Question: Can't understand. How to trigger this keyboard shortcut for "Expand all to level 1,2,3,4"?

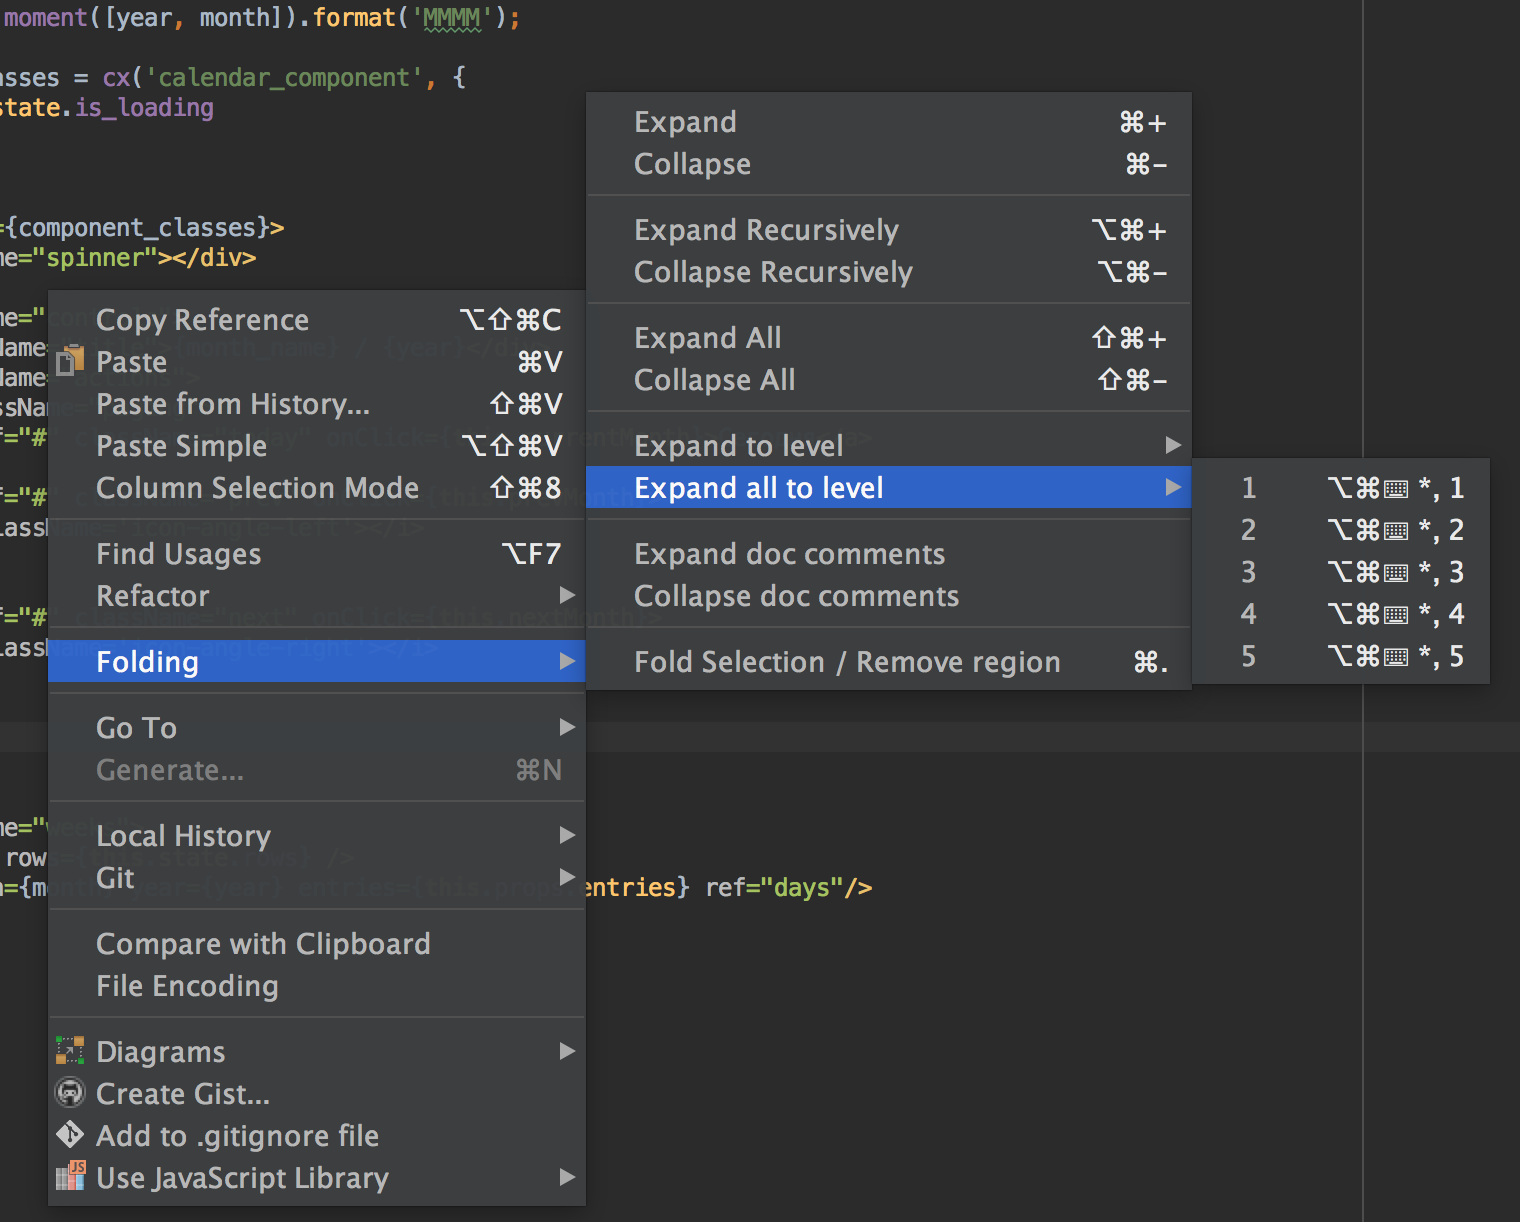
Answer: Ha! I found an answer.
Go to RubyMine -> preferences -> Keymap
In the big screen with all the menu items, you can select the menu item you need (in case of folding : Main Menu - Code - Folding).
Rightclick on the item you want, and there you can make your own keyboard shortcut, with keys which are actually on your keyboard ;-) Or even your own mouse click.